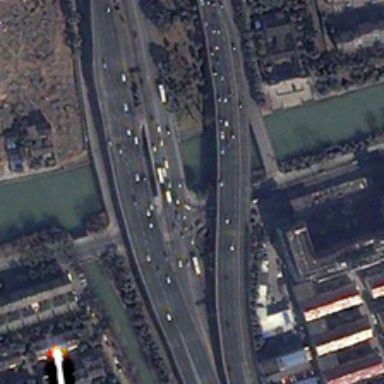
Many buildings and green trees are in two sides of a river with bridges over it .